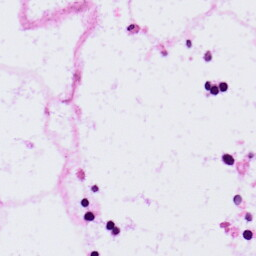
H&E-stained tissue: LymphNode